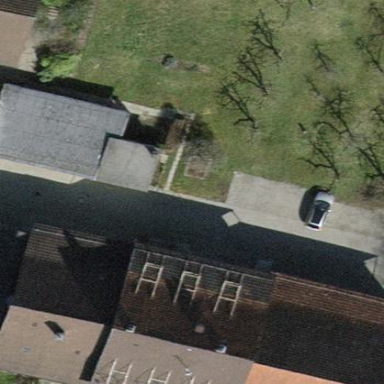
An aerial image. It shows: Building with tiled roof.